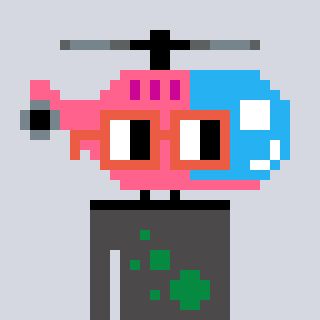
a pixel art character with square orange glasses, a helicopter-shaped head and a grayscale-colored body on a cool background